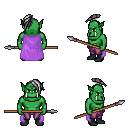
a pixel art fantasy rpg character, male body template, orc, green skin, lavender cape, magenta pants, gray long mohawk hairstyle, black shoes, spear, four views (front, back, left, right), 2x2 character sprite sheet, small pixel art, hard edges, no anti-aliasing